Question: I am using IntelliJ IDea 11.1.3 for Android development and I must admit it is a wonderful tool. I have few doubts about how to use Proguard with the IDE.
I have found the option of Run Progaurd under Open Module Settings -> Facets as in the image below

need a location of which is defaulted to proguard-project.txt. Next is a check box which says .
What File is referred to in this checkbox option?
Given all the configuration of Proguard is in proguard-android.txt in Android SDK. How does proguard config works in the IntelliJ Idea?
P.S Any help will be highly appreciated I am trying to understand proguard with IntelliJ for almost a day now and having unsolved problems in <URL>.
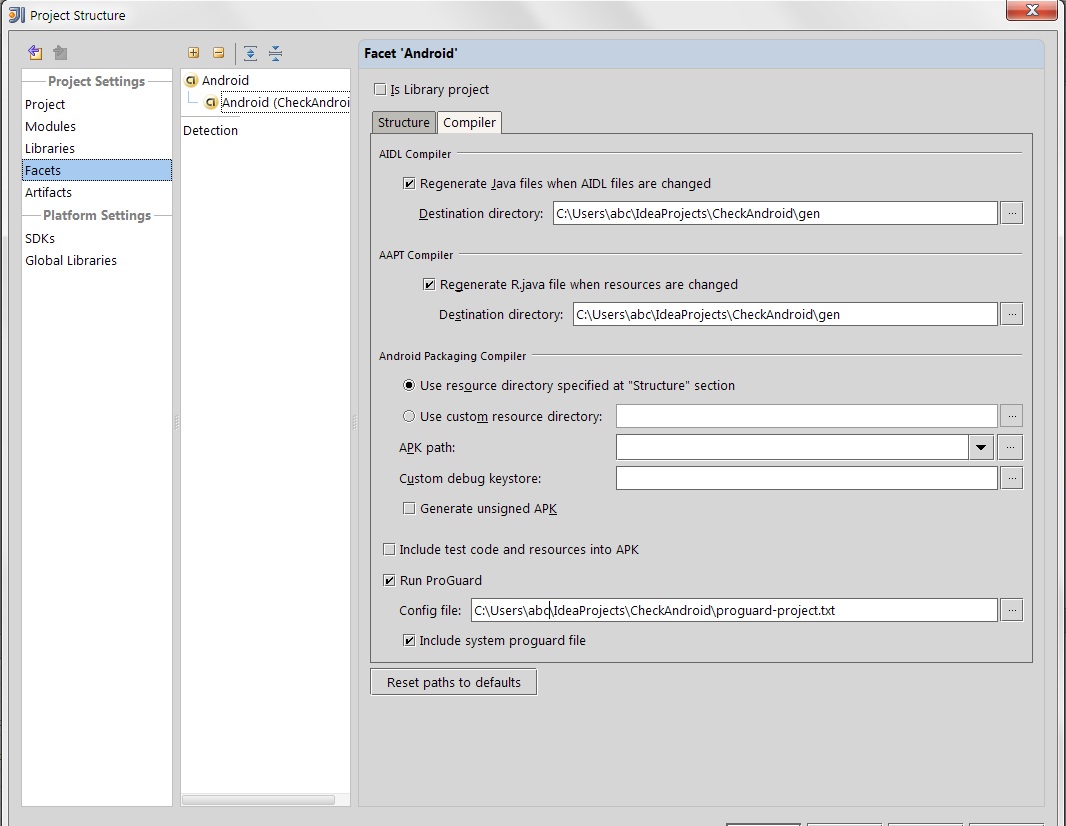
Answer: After spending two days trying to work Proguard 4.7 with IntelliJ Idea, I have following points to conclude
1. It does not make any difference if you uncomment the line proguard.config=${sdk.dir} ools\proguard\proguard-android.txt:proguard-project.txt in file project.properties.
2. I not sure if IntelliJ reads the proguard-android.txt file located at android-sdk/tools/proguard
3. IntelliJ idea reads the file proguard-project.txt files located in the project so suggestion is edit and place all your proguard configuration in this file.
4. I am still not clear what does Include system proguard file checkbox option do.